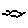
Label: bird